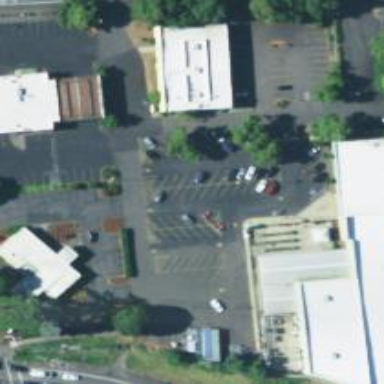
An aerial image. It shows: Parking space.